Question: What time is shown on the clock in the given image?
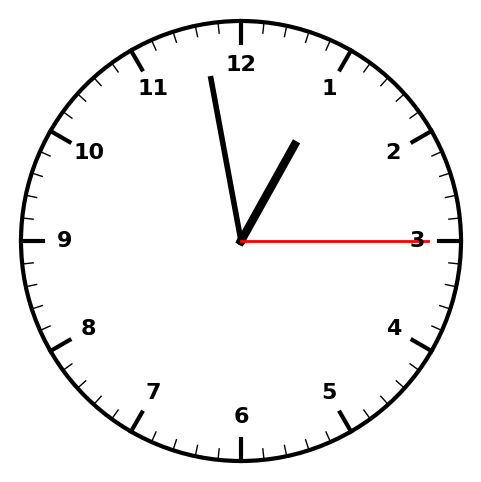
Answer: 12:58:15